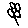
Label: flower